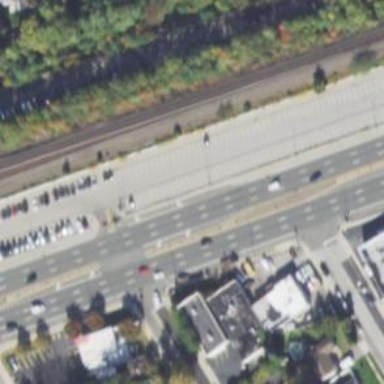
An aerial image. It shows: Trunk highway.